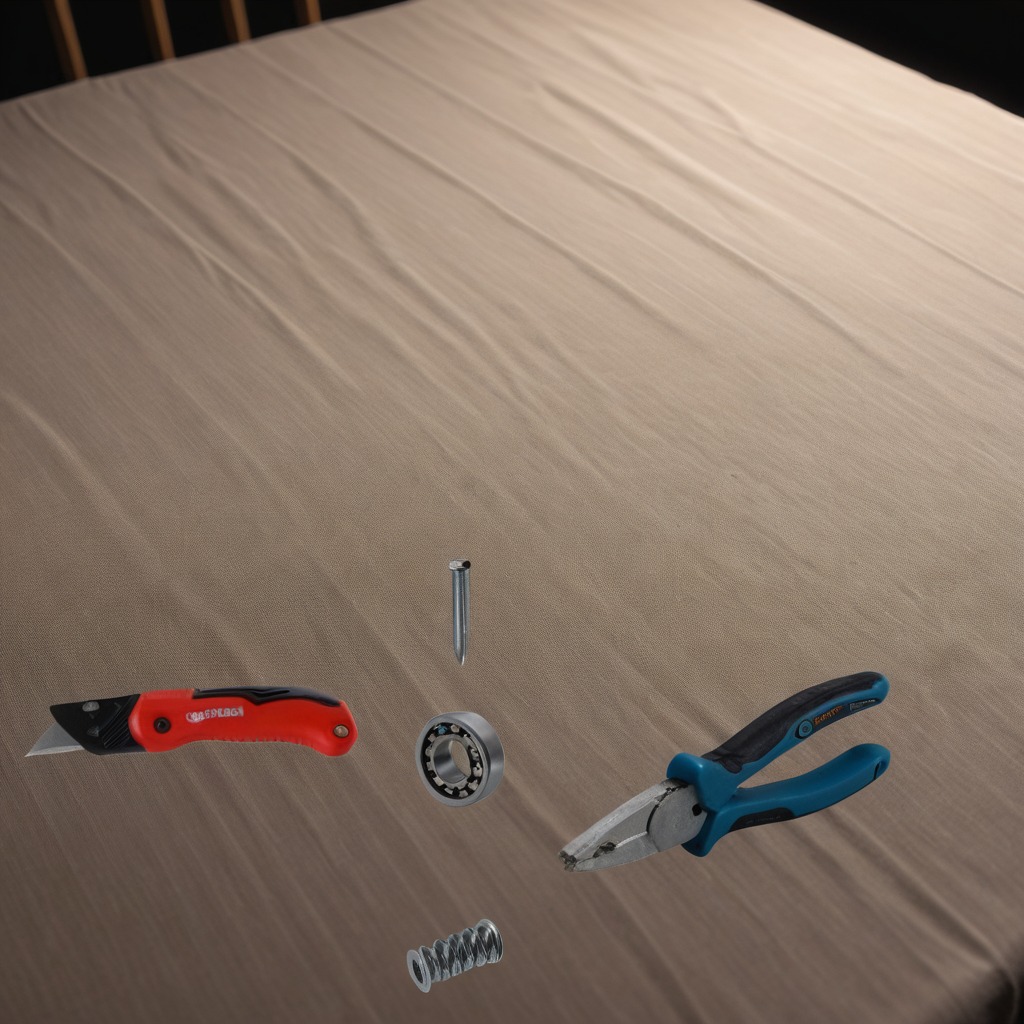
A metal ball bearing, a utility knife, an iron nail, pliers, and a coiled metal spring are lying on a wooden table.